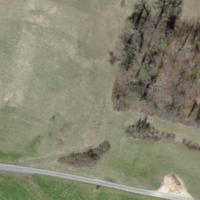
EUNIS habitat code: 52
Species observed at this site:
Chorthippus biguttulus
Phaneroptera falcata